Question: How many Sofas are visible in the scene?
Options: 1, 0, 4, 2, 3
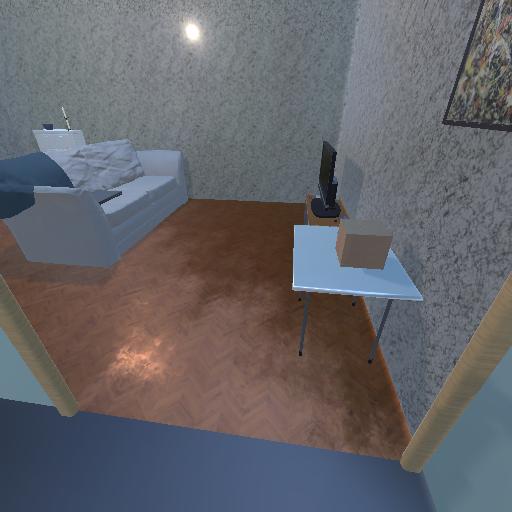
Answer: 1